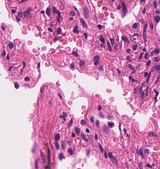
Tumor epithelial tissue: no
Tumor-associated stroma tissue: no
Normal tissue: yes